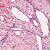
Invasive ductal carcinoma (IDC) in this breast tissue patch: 1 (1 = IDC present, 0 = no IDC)